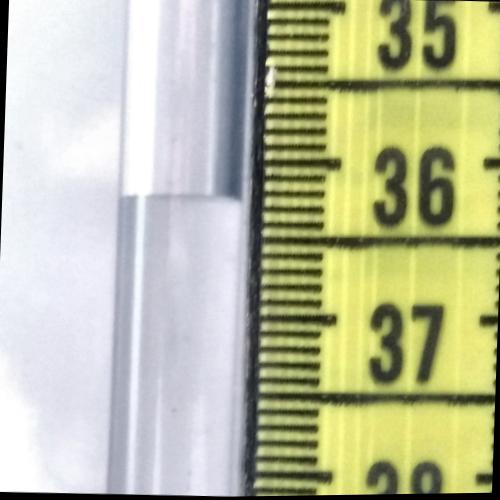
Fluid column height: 36.2 cm